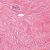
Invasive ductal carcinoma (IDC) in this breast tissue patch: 0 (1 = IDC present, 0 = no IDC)